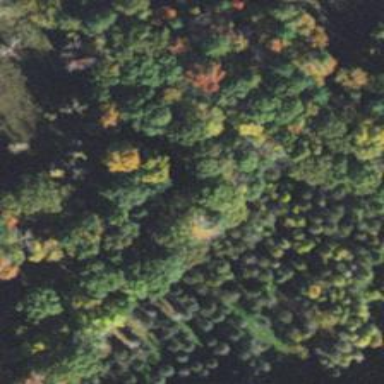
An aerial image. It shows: Coniferous woodland area.